Here is the wavelet time-frequency representation (scalogram) of a rolling-element bearing's vibration measurement. What is the most likely bearing condition (normal, inner_race, outer_race, ball)?
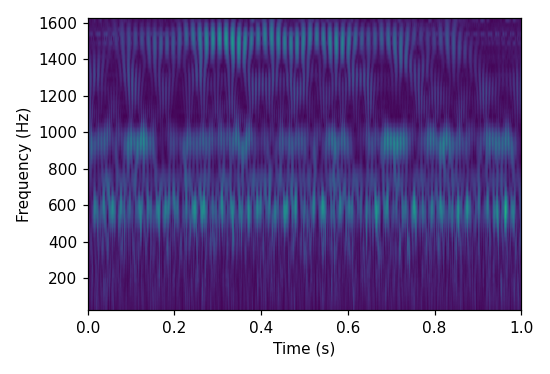
Answer: normal